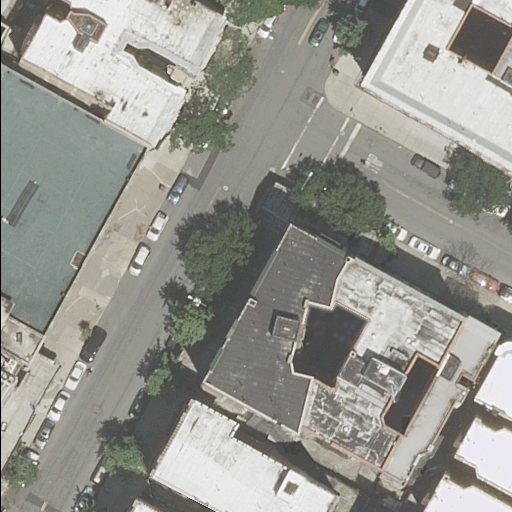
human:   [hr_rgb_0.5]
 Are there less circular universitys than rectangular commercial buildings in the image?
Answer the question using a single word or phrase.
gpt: no

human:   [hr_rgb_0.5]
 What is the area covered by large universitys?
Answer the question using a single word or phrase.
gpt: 4703m2

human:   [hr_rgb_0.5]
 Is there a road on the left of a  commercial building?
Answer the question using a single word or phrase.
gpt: no

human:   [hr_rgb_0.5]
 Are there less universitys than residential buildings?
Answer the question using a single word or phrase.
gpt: yes

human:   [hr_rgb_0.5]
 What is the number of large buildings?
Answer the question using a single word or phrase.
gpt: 4

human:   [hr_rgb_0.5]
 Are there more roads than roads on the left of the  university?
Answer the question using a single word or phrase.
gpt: yes

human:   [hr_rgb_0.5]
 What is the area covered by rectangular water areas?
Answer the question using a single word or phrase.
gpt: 0m2

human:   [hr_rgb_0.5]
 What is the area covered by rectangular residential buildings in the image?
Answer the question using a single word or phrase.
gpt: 92m2

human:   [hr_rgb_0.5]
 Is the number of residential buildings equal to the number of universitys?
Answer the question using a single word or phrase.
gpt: no

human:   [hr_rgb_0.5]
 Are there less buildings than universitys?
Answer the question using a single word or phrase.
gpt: no

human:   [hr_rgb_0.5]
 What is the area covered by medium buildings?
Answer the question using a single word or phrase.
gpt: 707m2

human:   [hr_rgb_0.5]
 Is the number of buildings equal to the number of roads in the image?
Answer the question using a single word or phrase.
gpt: no

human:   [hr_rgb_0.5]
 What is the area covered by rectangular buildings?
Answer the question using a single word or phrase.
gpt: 92m2

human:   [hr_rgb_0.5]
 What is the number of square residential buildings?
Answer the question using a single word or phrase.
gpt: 0

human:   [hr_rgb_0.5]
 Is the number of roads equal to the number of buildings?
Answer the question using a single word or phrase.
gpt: no

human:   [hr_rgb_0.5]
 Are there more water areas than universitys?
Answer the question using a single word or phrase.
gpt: no

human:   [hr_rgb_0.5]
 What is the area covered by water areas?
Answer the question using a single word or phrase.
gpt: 0m2

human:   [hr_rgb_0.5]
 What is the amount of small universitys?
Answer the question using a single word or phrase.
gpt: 0

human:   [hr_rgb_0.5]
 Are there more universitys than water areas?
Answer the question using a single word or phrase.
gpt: yes

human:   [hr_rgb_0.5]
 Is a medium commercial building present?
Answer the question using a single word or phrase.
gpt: no

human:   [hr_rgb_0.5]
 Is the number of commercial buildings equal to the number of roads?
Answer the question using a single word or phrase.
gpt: no

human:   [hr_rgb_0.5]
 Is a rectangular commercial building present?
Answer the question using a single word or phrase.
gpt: no

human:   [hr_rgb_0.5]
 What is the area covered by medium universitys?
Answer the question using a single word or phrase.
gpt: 0m2

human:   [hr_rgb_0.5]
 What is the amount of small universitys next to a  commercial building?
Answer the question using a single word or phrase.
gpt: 0

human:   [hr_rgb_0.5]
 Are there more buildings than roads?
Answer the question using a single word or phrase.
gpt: yes

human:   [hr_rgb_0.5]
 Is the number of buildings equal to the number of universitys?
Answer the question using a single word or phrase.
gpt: no

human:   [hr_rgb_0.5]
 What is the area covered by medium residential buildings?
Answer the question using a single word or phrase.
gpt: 707m2

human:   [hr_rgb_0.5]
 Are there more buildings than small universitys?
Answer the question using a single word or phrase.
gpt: yes

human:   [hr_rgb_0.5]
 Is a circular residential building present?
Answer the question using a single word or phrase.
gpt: no

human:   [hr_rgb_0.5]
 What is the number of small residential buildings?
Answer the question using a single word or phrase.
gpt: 3

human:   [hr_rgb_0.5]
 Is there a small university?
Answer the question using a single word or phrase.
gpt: no

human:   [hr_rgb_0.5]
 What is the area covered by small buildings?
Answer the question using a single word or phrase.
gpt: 92m2

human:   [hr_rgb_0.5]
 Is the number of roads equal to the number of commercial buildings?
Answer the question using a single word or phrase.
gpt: no

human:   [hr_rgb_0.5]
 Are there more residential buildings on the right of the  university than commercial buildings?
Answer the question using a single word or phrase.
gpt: yes

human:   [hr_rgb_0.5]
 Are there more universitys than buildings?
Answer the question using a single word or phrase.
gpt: no

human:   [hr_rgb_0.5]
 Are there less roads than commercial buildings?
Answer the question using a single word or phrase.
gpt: no